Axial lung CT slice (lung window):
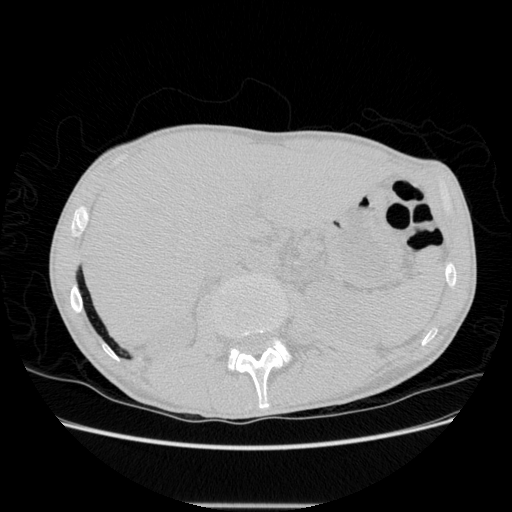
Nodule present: no